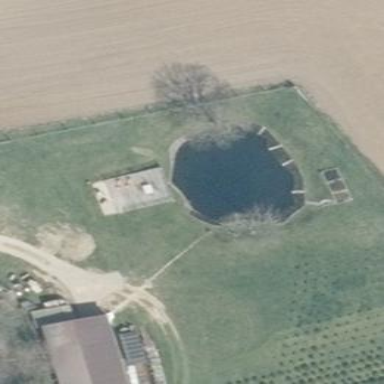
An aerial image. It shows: Pond with natural water.